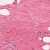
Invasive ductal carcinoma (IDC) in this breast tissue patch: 0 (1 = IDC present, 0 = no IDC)